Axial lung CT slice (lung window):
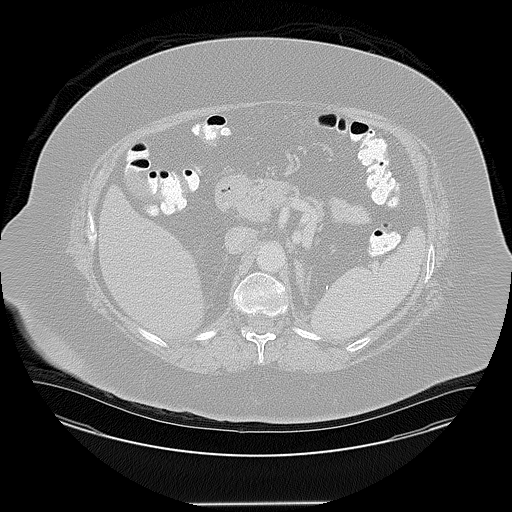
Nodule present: no